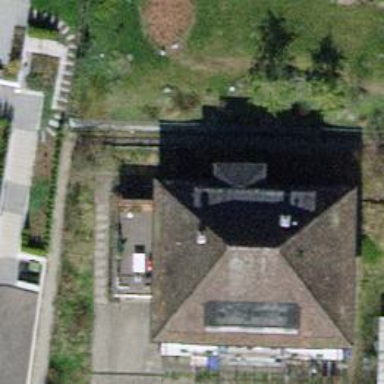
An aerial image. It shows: Building with half-hipped grey roof.